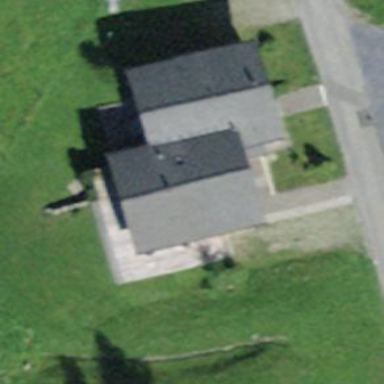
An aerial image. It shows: Detached building.